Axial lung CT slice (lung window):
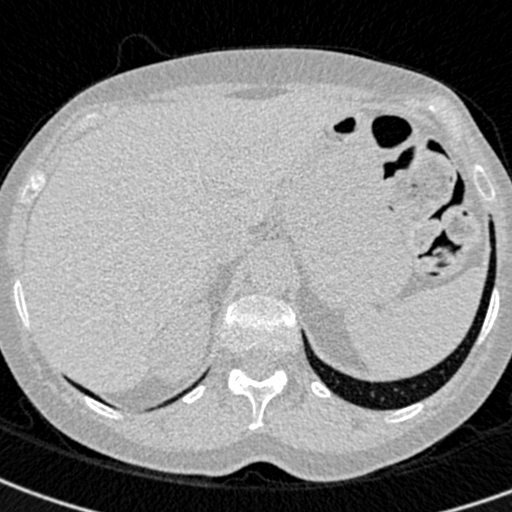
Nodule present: no